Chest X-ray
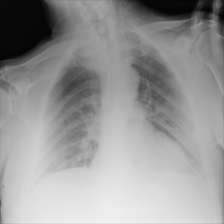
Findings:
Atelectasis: negative
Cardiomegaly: negative
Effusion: negative
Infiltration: negative
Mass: negative
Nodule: negative
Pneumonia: negative
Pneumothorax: negative
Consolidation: negative
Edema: negative
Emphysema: negative
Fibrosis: negative
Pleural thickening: negative
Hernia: negative